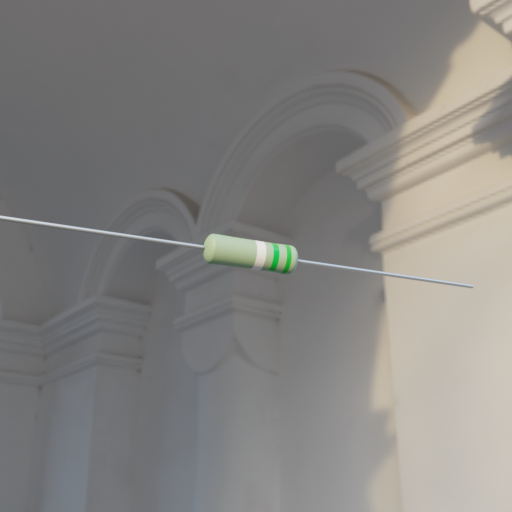
Resistor colour bands (in order): white, green, green